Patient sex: M
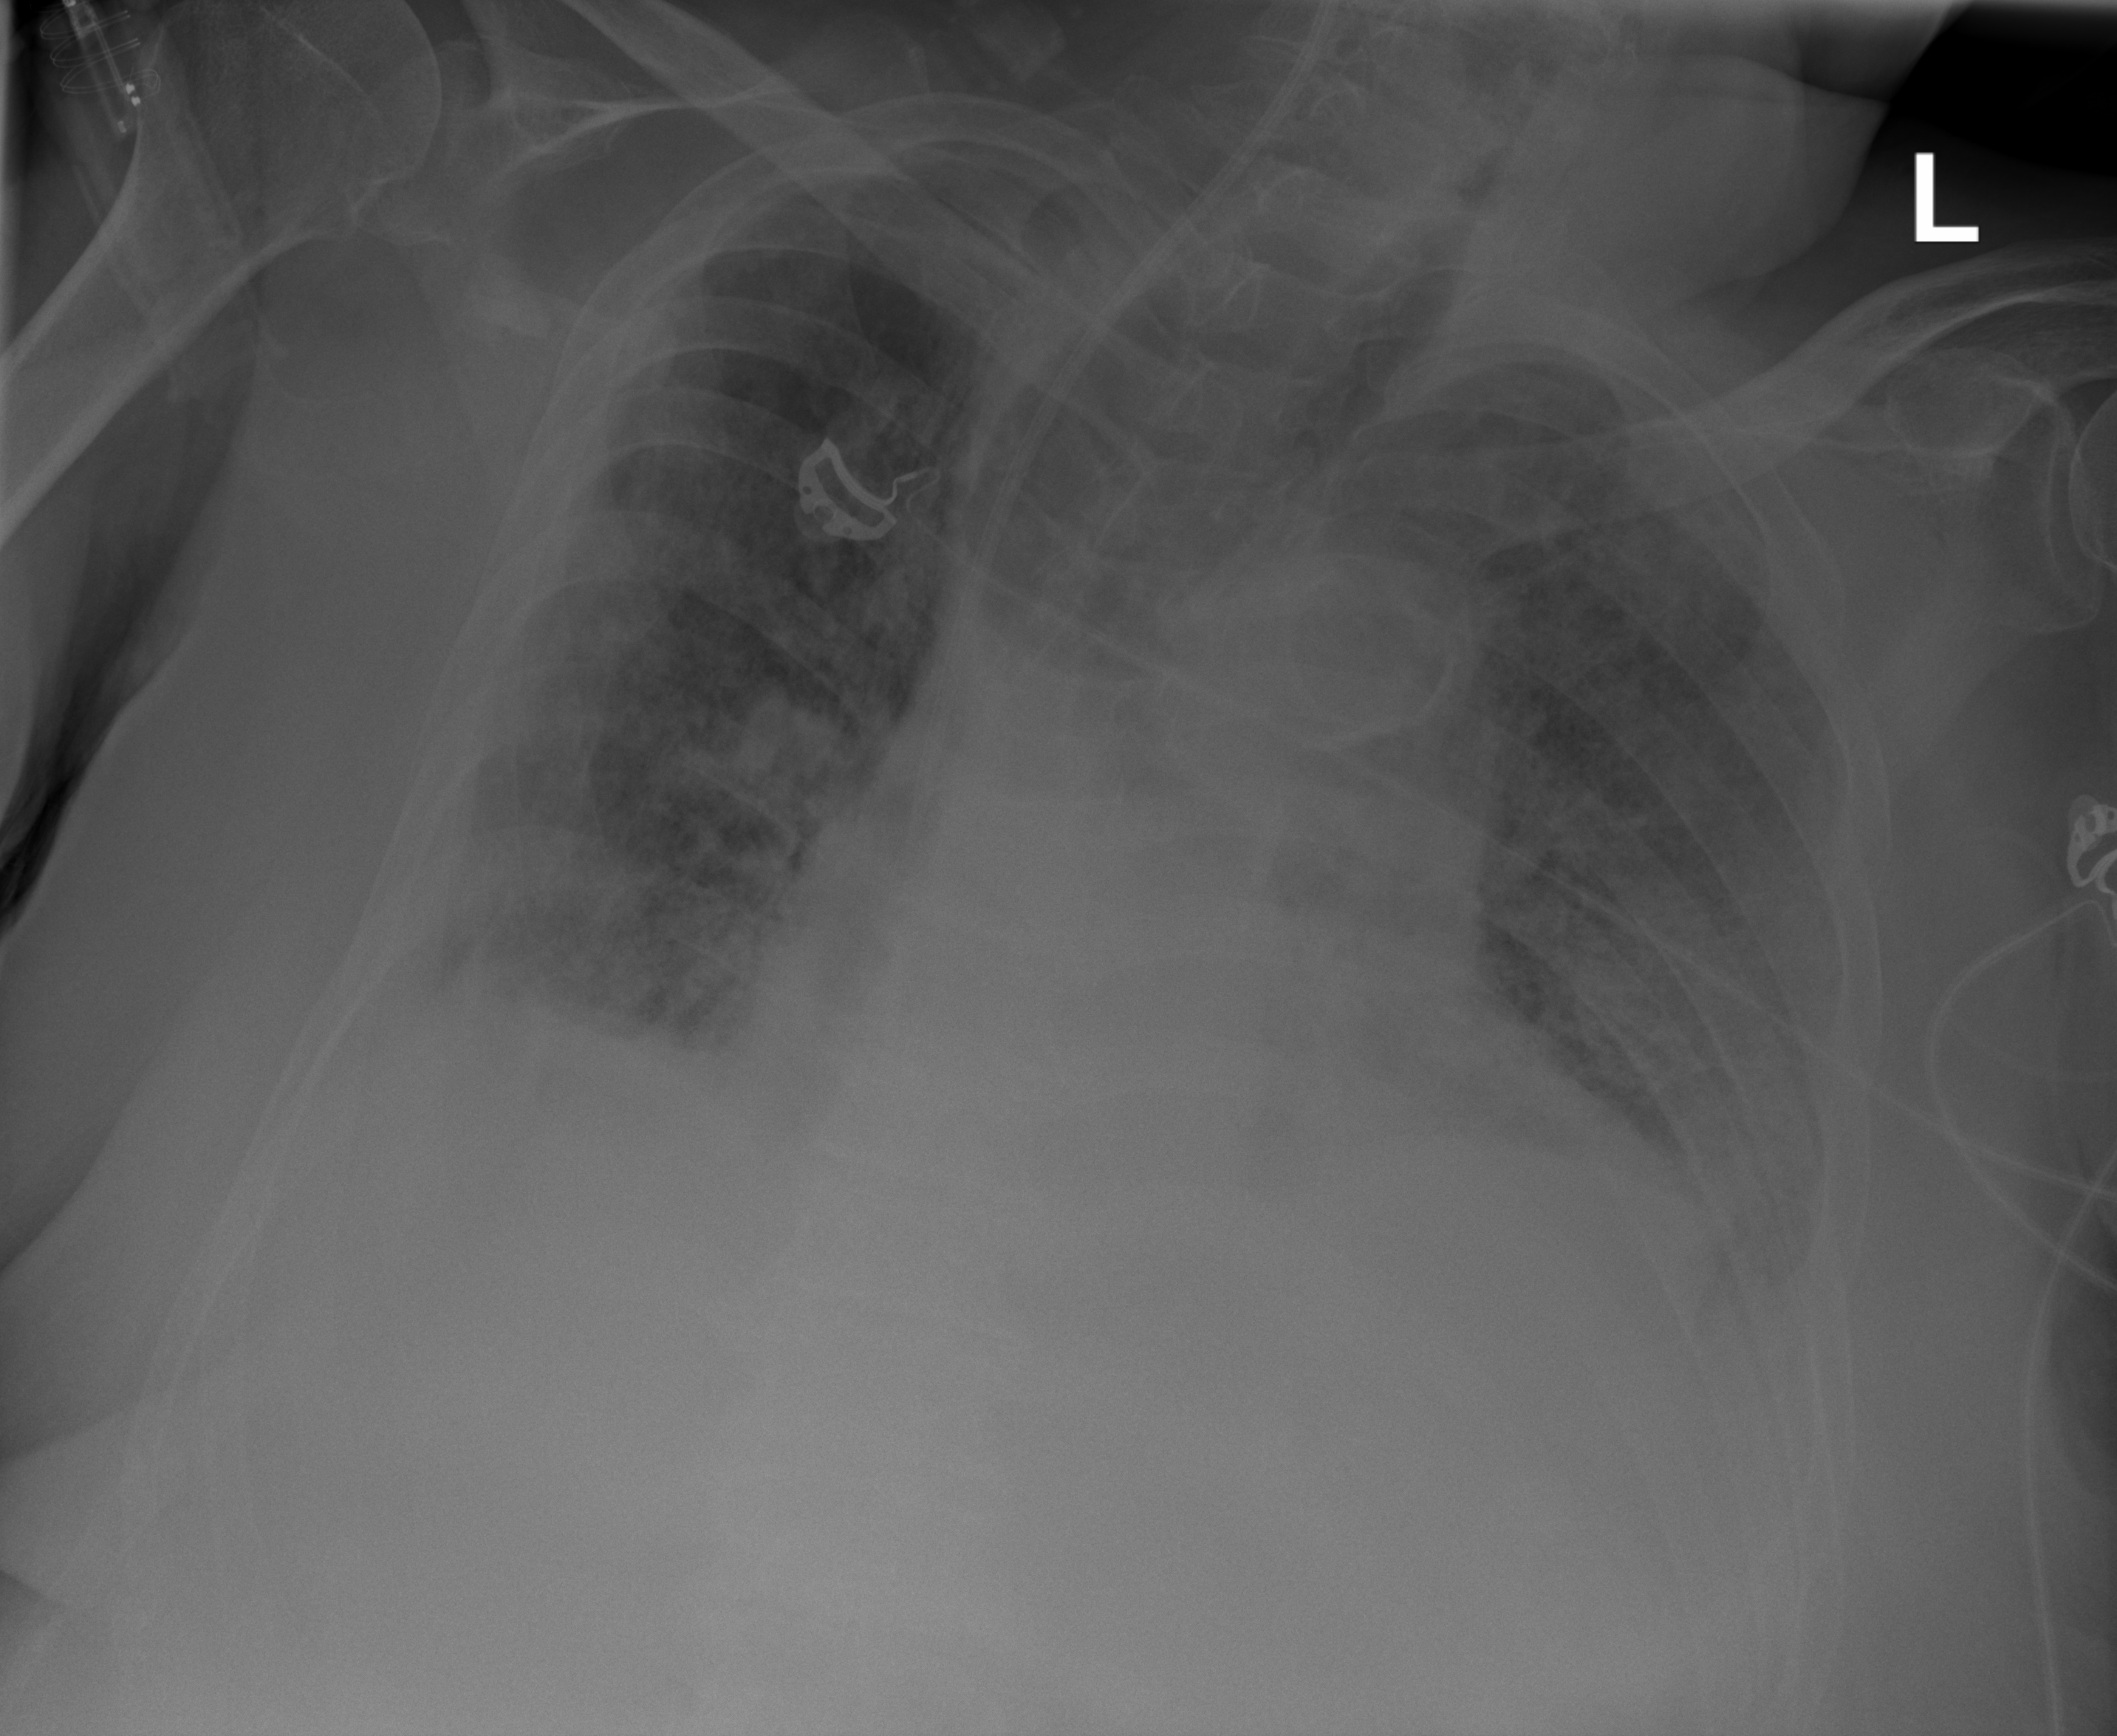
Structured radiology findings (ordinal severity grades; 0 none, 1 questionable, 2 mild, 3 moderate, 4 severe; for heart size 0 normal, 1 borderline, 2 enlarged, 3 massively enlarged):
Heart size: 1
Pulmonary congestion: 1
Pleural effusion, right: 2
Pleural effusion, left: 2
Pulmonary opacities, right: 3
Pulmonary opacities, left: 3
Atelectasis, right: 2
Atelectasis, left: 2